Question: I'm trying to create a simple gui with 'Google-app-script' on a spreadsheet, that allows the user to enter emails, updating the email list whenever the user adds the new email.
This is how the gui looks like, to give you an idea:

1. I need to get the TextBox value. Googlin' around I found out that I need to use, in the event handler, e.parameter.elementName, but it's not working (Returns undefined) solved adding a addCallbackElement to the click handler
2. I need to refresh the content of the scrollPanel, reloading the entire list adding the newly added email. for some reason, I'm able to get a reference to the scrollPanel element (if I print Logger.log(scrollPanel.getId()) it prints the correct id!), but I'm not able to clear the content and reload the list..
'''
//--- in the future, this array will be populated dinamically
var emails = ["test1@gmail.com", "test2@gmail.com","test3@gmail.com", "test4@gmail.com","test5@gmail.com", "test6@gmail.com" ];
//--- called on spreadsheet open
function showDialog(){
var app = UiApp.createApplication();
var panel = app.createVerticalPanel().setWidth("100%");
...
var label = app.createLabel("New email address:");
var txtBox = app.createTextBox()
.setName("myTextBox")
.setId("myTextBox");
...
var addBtn = app.createButton("Add")
.addClickHandler(app.createServerHandler("addToList")
.addCallbackElement(panel));
var scrollPanel = app.createScrollPanel()
.setId("myScrollPanel");
var emailList = getEmailList();
scrollPanel.clear().add(emailList);
//--- add everything to panel
panel.add(addBtn);
...
panel.add(scrollPanel);
...
var doc = SpreadsheetApp.getActive();
doc.show(app);
}
'''
'''
function getEmailList(){
var app = UiApp.getActiveApplication();
var listGrid = app.createGrid(emails.length, 1)
.setId("listGrid"):
for(var x = 0; x < emails.length; x++){
var emailTxtBox = app.createTextBox();
emailTxtBox.setValue(emails[x]);
listGrid.setWidget(x, 0, emailTxtBox);
}
return listGrid;
}
'''
'''
function addToList(e){
var app = UiApp.getActiveApplication();
var newEmailVal = e.parameter.myTextBox; //--- this is not working
emails.push(newEmailVal) //--- add the new value to the array
var scrollPanel = app.getElementById("myScrollPanel");
scrollPanel.clear()
.add(getEmailList());
}
'''
Any idea? Thank you, best regards
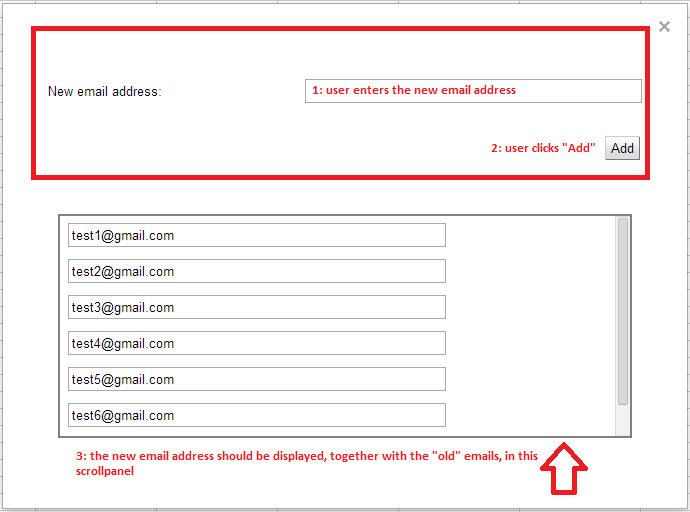
Answer: You don't need to clear the scrollPanel, you just have to update the textBox content with new values.
To achieve that simply give an 'name' and an 'ID' to each of them in the 'createList' function. You don't show the code you are using to create the list of textBoxes but I suppose you are using some kind of loop then create IDs and names using a string composition that will be used to retrieve values and update contents like this :
'''
for(var n in emailArray){ // assuming emailArray is an array containing your old email list or whatever
var textBox = app.createTextBox().setName('email'+n).setId('email'+n).setWidth(200).setText('Old Email = '+emailArray[n]+', enter new email ...');
}
'''
and then to get the values you can simply use e.parameter.email0 for the first one, email1 for the second etc or in a similar loop :
'''
var emails = [];
for(var n in emailArray){
emails.push(e.parameter.['email'+n]);// store each email in an array
}
'''
All in all your code will be shorter and easier to read even if the list gets long.
If you need more concrete indications related to your specific use case please show the createList function code.
---
EDIT : here is a full version that adds items to your list, (most recent on top for better readability) and brings an elegant solution to your global variable issue (you didn't mention it yet but your global array was read-only, now it is accessible from every function thanks to the TAG feature.
'''
function showDialog(){
var emails = ["test1@gmail.com", "test2@gmail.com","test3@gmail.com", "test4@gmail.com","test5@gmail.com", "test6@gmail.com" ];
var app = UiApp.createApplication();
var panel = app.createVerticalPanel().setWidth("100%");
var label = app.createLabel("New email address:");
var txtBox = app.createTextBox().setName("myTextBox").setId("myTextBox");
txtBox.setTag(emails.toString());
panel.add(txtBox);
var addBtn = app.createButton("Add")
.addClickHandler(app.createServerHandler("addToList").addCallbackElement(panel));
var scrollPanel = app.createScrollPanel().setId("myScrollPanel");
var listGrid = app.createFlexTable().setId("listGrid");
for(var x = 0; x < emails.length; x++){
var emailTxtBox = app.createTextBox().setValue(emails[x]).setId('mail'+x).setName('email'+x);
listGrid.setWidget(x, 0, emailTxtBox);
}
scrollPanel.add(listGrid);
panel.add(addBtn);
panel.add(scrollPanel);
app.add(panel);
var doc = SpreadsheetApp.getActive();
doc.show(app);
}
function addToList(e){
var emails = e.parameter.myTextBox_tag.split(',');
var app = UiApp.getActiveApplication();
var listGrid = app.getElementById('listGrid');
var newEmailVal = e.parameter.myTextBox;
emails.unshift(newEmailVal);
Logger.log(emails);
Logger.log(emails.length);
for(var x = 0; x < emails.length; x++){
var emailTxtBox = app.createTextBox().setValue(emails[x]).setId('mail'+x).setName('email'+x);
listGrid.setWidget(x, 0, emailTxtBox);
}
app.getElementById('myTextBox').setTag(emails.toString()).setText('next ? come on, just do it !');
return app;
}
'''